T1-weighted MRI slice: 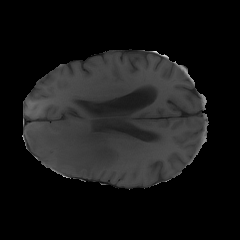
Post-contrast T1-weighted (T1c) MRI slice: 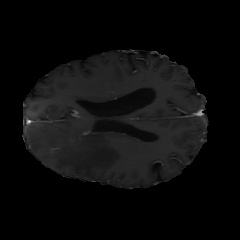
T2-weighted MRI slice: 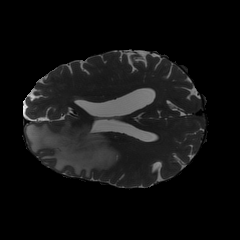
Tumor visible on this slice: yes